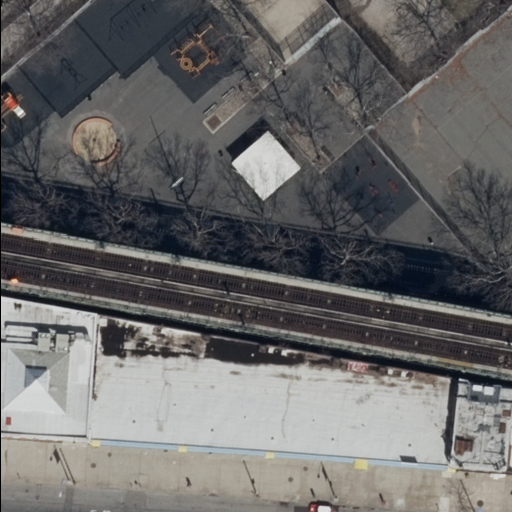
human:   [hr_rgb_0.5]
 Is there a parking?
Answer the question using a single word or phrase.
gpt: yes

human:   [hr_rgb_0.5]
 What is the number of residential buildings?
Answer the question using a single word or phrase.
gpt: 5

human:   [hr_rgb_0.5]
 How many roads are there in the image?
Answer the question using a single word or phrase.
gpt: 1

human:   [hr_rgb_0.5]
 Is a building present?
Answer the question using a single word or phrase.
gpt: yes

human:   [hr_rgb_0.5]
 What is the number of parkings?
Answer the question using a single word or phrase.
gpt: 1

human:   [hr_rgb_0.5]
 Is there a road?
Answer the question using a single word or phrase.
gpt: yes

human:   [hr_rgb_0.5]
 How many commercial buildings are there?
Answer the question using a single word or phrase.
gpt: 0

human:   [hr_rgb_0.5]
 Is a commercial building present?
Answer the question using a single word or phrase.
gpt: no

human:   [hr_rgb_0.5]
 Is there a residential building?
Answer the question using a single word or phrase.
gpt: yes

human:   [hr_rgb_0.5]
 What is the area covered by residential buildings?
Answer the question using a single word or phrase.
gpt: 2283m2

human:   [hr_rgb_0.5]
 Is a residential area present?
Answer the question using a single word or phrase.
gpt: yes

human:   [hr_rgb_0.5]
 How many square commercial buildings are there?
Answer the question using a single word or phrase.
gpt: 0

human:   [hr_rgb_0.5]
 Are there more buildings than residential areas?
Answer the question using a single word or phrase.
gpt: yes

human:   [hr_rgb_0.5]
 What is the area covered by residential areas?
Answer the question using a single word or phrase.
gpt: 477m2

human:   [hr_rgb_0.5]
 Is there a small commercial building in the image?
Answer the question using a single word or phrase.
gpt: no

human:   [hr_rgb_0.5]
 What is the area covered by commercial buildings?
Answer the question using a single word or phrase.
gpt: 0m2

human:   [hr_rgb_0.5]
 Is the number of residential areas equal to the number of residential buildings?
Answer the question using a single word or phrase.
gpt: no

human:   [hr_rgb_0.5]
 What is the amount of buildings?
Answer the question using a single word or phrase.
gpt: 5

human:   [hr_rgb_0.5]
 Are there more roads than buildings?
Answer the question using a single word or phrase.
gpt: no

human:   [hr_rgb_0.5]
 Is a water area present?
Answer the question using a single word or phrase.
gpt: no

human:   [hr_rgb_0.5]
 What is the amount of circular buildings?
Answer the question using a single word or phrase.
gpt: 0

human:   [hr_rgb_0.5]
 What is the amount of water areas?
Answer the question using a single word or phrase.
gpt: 0

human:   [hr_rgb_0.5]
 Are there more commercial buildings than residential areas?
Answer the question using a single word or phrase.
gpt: no

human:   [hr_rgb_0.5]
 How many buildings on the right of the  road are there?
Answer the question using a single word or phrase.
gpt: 4

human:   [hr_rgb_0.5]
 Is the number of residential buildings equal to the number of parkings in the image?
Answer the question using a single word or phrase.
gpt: no

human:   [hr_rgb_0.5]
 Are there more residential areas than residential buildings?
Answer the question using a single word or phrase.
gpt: no

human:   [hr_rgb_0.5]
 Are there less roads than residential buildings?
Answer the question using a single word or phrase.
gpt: yes

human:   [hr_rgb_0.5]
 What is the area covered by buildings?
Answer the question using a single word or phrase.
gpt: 2283m2

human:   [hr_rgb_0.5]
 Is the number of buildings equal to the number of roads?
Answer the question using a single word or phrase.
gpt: no

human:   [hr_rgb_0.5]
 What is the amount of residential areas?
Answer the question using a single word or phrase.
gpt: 1

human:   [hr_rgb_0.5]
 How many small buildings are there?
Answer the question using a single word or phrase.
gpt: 2

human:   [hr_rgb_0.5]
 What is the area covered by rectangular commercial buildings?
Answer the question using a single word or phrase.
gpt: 0m2

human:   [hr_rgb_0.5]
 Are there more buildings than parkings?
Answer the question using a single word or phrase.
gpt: yes

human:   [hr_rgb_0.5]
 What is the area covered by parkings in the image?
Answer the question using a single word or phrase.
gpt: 2459m2

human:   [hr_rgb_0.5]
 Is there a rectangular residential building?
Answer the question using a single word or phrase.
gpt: yes

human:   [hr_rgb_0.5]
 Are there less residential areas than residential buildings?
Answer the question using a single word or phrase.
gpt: yes

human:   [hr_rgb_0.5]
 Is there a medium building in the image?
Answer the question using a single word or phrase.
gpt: yes

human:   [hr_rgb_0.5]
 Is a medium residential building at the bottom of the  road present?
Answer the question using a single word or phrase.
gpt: yes

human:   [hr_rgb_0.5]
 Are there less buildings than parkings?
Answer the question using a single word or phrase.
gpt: no

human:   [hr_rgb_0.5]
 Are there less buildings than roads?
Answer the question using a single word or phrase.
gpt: no

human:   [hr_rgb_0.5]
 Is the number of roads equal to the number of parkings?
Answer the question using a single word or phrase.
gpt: yes

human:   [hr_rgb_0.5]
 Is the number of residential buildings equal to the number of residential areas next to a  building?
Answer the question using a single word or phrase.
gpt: no

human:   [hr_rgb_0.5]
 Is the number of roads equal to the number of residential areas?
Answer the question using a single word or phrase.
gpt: yes

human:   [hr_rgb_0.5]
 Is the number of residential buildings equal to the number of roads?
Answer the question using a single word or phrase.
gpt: no

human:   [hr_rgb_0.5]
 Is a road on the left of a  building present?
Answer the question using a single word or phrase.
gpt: yes

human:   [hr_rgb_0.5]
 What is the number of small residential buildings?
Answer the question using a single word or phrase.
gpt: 2

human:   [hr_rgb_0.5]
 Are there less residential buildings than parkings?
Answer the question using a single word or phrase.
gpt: no

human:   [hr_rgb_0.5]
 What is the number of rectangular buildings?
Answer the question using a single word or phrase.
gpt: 5

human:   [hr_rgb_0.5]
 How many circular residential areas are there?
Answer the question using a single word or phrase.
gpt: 0

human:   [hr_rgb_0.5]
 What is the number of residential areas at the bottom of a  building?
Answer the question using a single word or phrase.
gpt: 0

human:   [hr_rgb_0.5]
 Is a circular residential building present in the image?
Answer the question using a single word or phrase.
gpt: no

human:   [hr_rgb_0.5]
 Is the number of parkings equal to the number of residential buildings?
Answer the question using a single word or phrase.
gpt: no

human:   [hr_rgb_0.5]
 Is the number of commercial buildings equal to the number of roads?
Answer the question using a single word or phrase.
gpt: no

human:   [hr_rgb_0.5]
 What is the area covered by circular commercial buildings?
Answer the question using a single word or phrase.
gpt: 0m2

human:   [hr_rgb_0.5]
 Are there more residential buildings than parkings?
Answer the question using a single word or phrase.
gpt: yes

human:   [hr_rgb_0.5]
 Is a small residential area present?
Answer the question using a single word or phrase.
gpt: no

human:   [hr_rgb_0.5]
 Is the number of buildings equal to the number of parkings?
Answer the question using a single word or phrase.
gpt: no

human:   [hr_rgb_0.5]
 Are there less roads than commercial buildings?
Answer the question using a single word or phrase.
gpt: no

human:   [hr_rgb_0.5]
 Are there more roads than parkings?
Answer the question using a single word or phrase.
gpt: no

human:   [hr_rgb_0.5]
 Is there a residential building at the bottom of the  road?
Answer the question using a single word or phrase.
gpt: yes

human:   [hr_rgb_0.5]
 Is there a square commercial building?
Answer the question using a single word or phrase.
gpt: no

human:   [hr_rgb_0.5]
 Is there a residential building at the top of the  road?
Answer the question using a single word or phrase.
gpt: no

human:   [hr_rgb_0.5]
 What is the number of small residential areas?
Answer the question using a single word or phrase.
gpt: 0

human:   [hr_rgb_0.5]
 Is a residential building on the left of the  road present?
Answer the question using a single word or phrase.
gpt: no